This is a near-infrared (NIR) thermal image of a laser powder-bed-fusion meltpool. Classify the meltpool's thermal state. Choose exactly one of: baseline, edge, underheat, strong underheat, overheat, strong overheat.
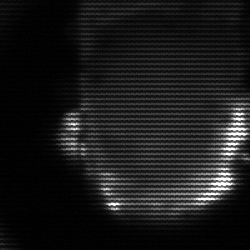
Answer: baseline